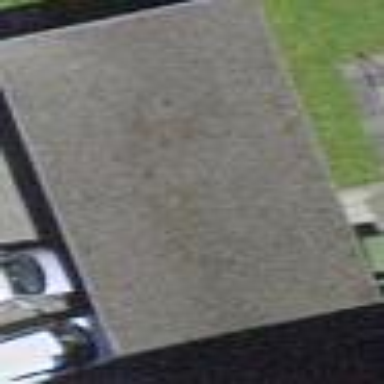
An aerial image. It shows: Garage.